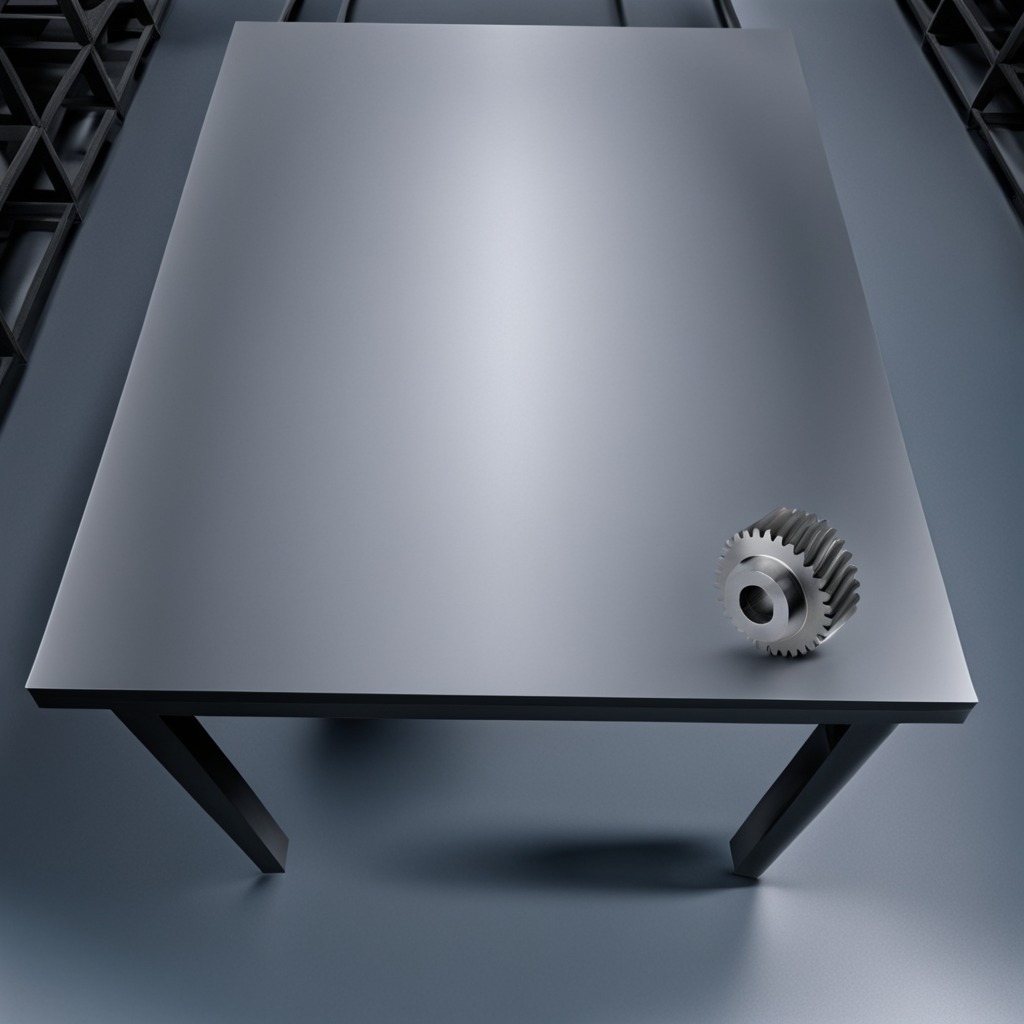
A steel gear with teeth is lying on the tabletop in the evening.